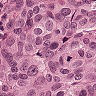
Metastatic tissue present: yes